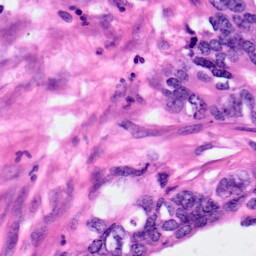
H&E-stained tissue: Pancreatic